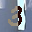
Label: 3